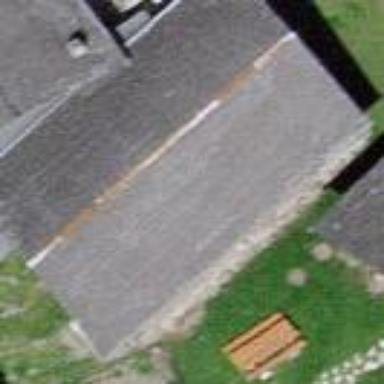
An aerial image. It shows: Simple and straightforward house.